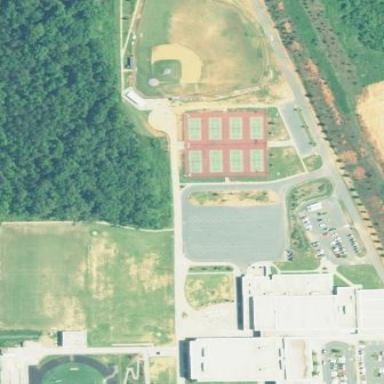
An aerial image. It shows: School.